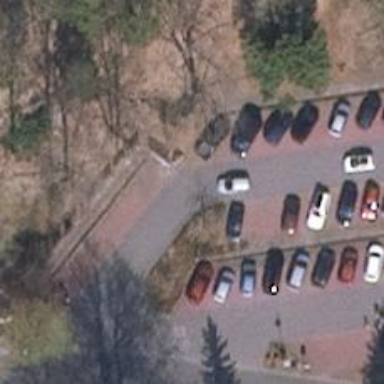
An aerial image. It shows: Road serving as parking aisle.